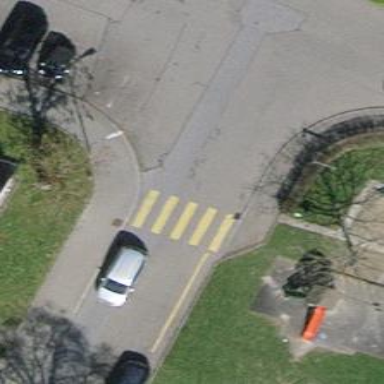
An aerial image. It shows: Uncontrolled zebra crossing.